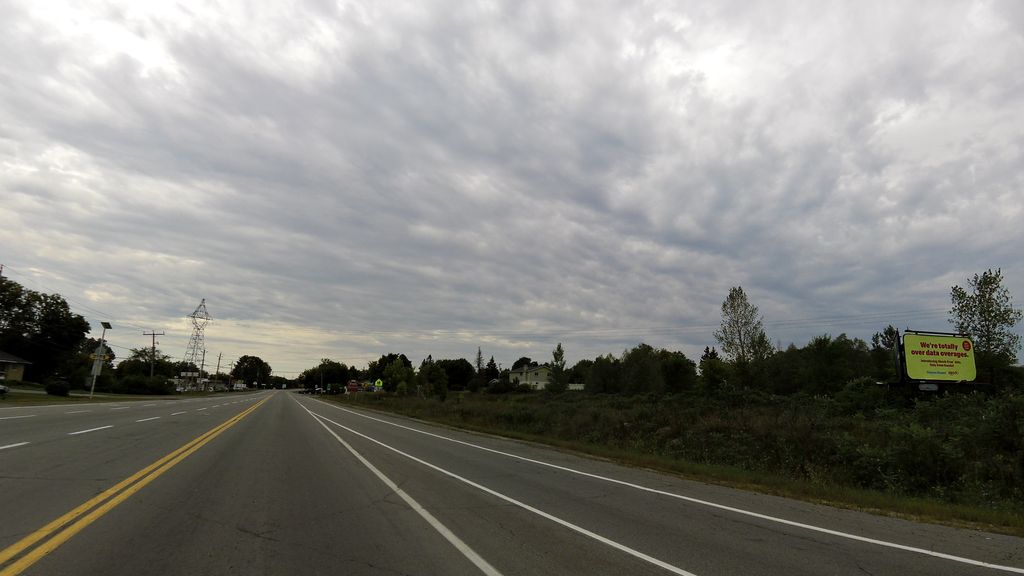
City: ottawa-gatineau